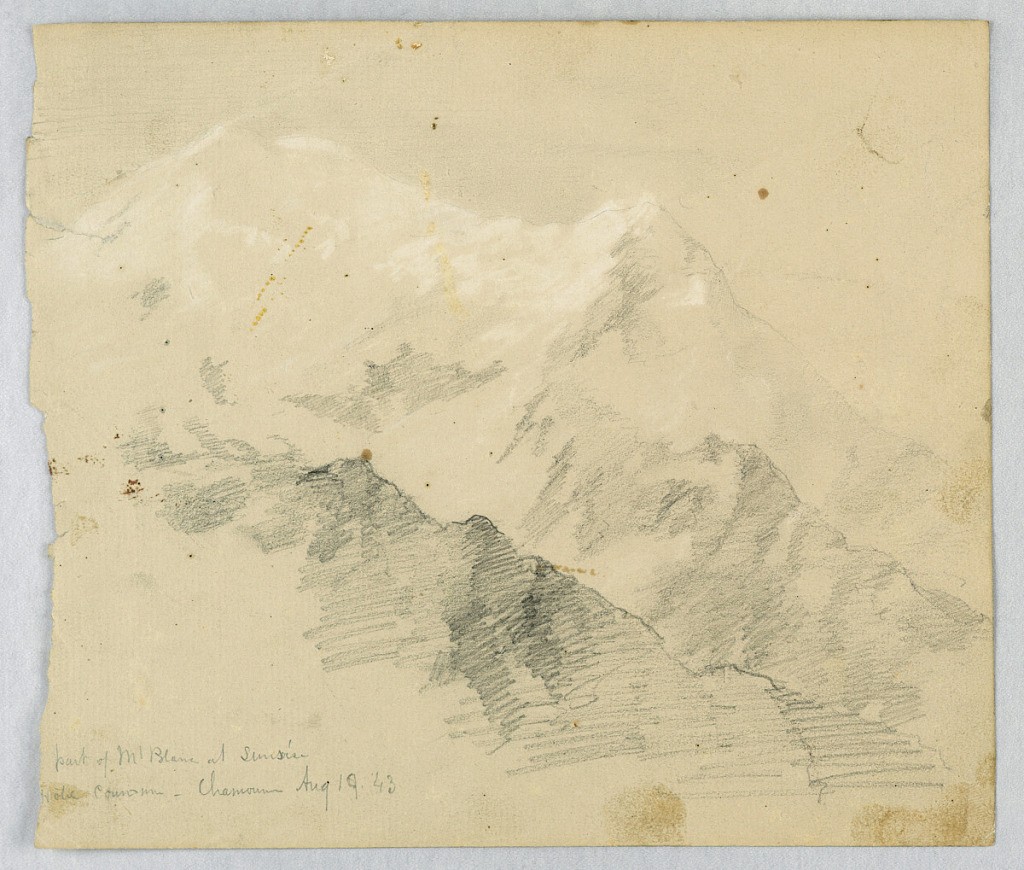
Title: Sketch of Mt. Blanc at Sunrise
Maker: Daniel Huntington, American, 1816–1906
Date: August 19, 1843
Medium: Graphite and white chalk on buff laid paper
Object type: Drawing
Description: Mountain ridges, with peak at left. Verso: Study of clasped hands.